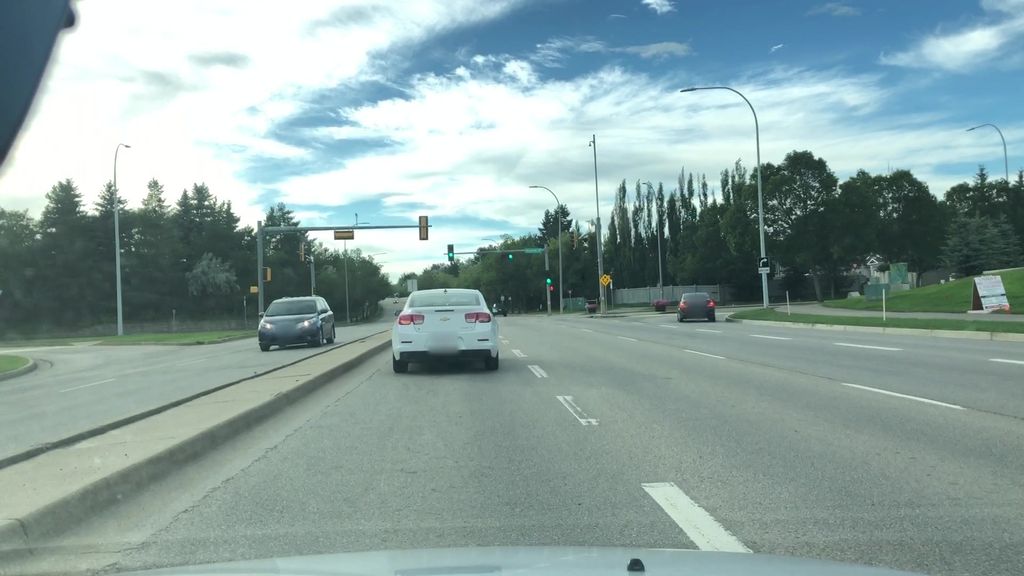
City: edmonton